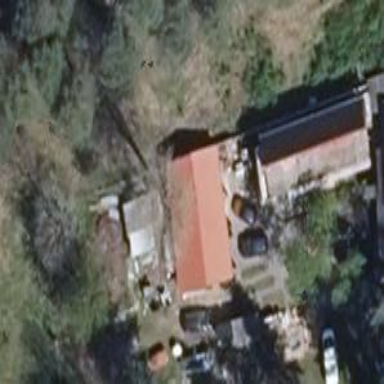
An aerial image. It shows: Gabled roof on residential building.